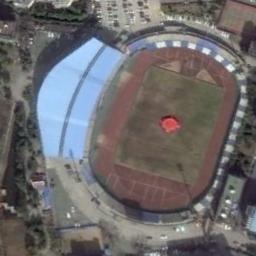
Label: stadium